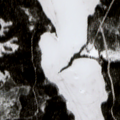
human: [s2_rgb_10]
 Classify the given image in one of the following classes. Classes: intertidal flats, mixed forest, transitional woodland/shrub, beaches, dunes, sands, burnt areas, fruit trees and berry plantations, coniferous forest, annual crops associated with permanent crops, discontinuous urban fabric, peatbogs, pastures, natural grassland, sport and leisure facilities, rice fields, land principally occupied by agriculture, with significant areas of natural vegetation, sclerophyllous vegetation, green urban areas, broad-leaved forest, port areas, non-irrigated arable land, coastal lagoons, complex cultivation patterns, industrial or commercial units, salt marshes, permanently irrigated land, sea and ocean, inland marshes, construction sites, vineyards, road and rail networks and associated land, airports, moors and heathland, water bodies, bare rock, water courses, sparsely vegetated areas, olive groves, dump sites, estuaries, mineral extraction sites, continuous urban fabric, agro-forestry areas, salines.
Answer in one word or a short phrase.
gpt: coniferous forest, water bodies